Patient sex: M
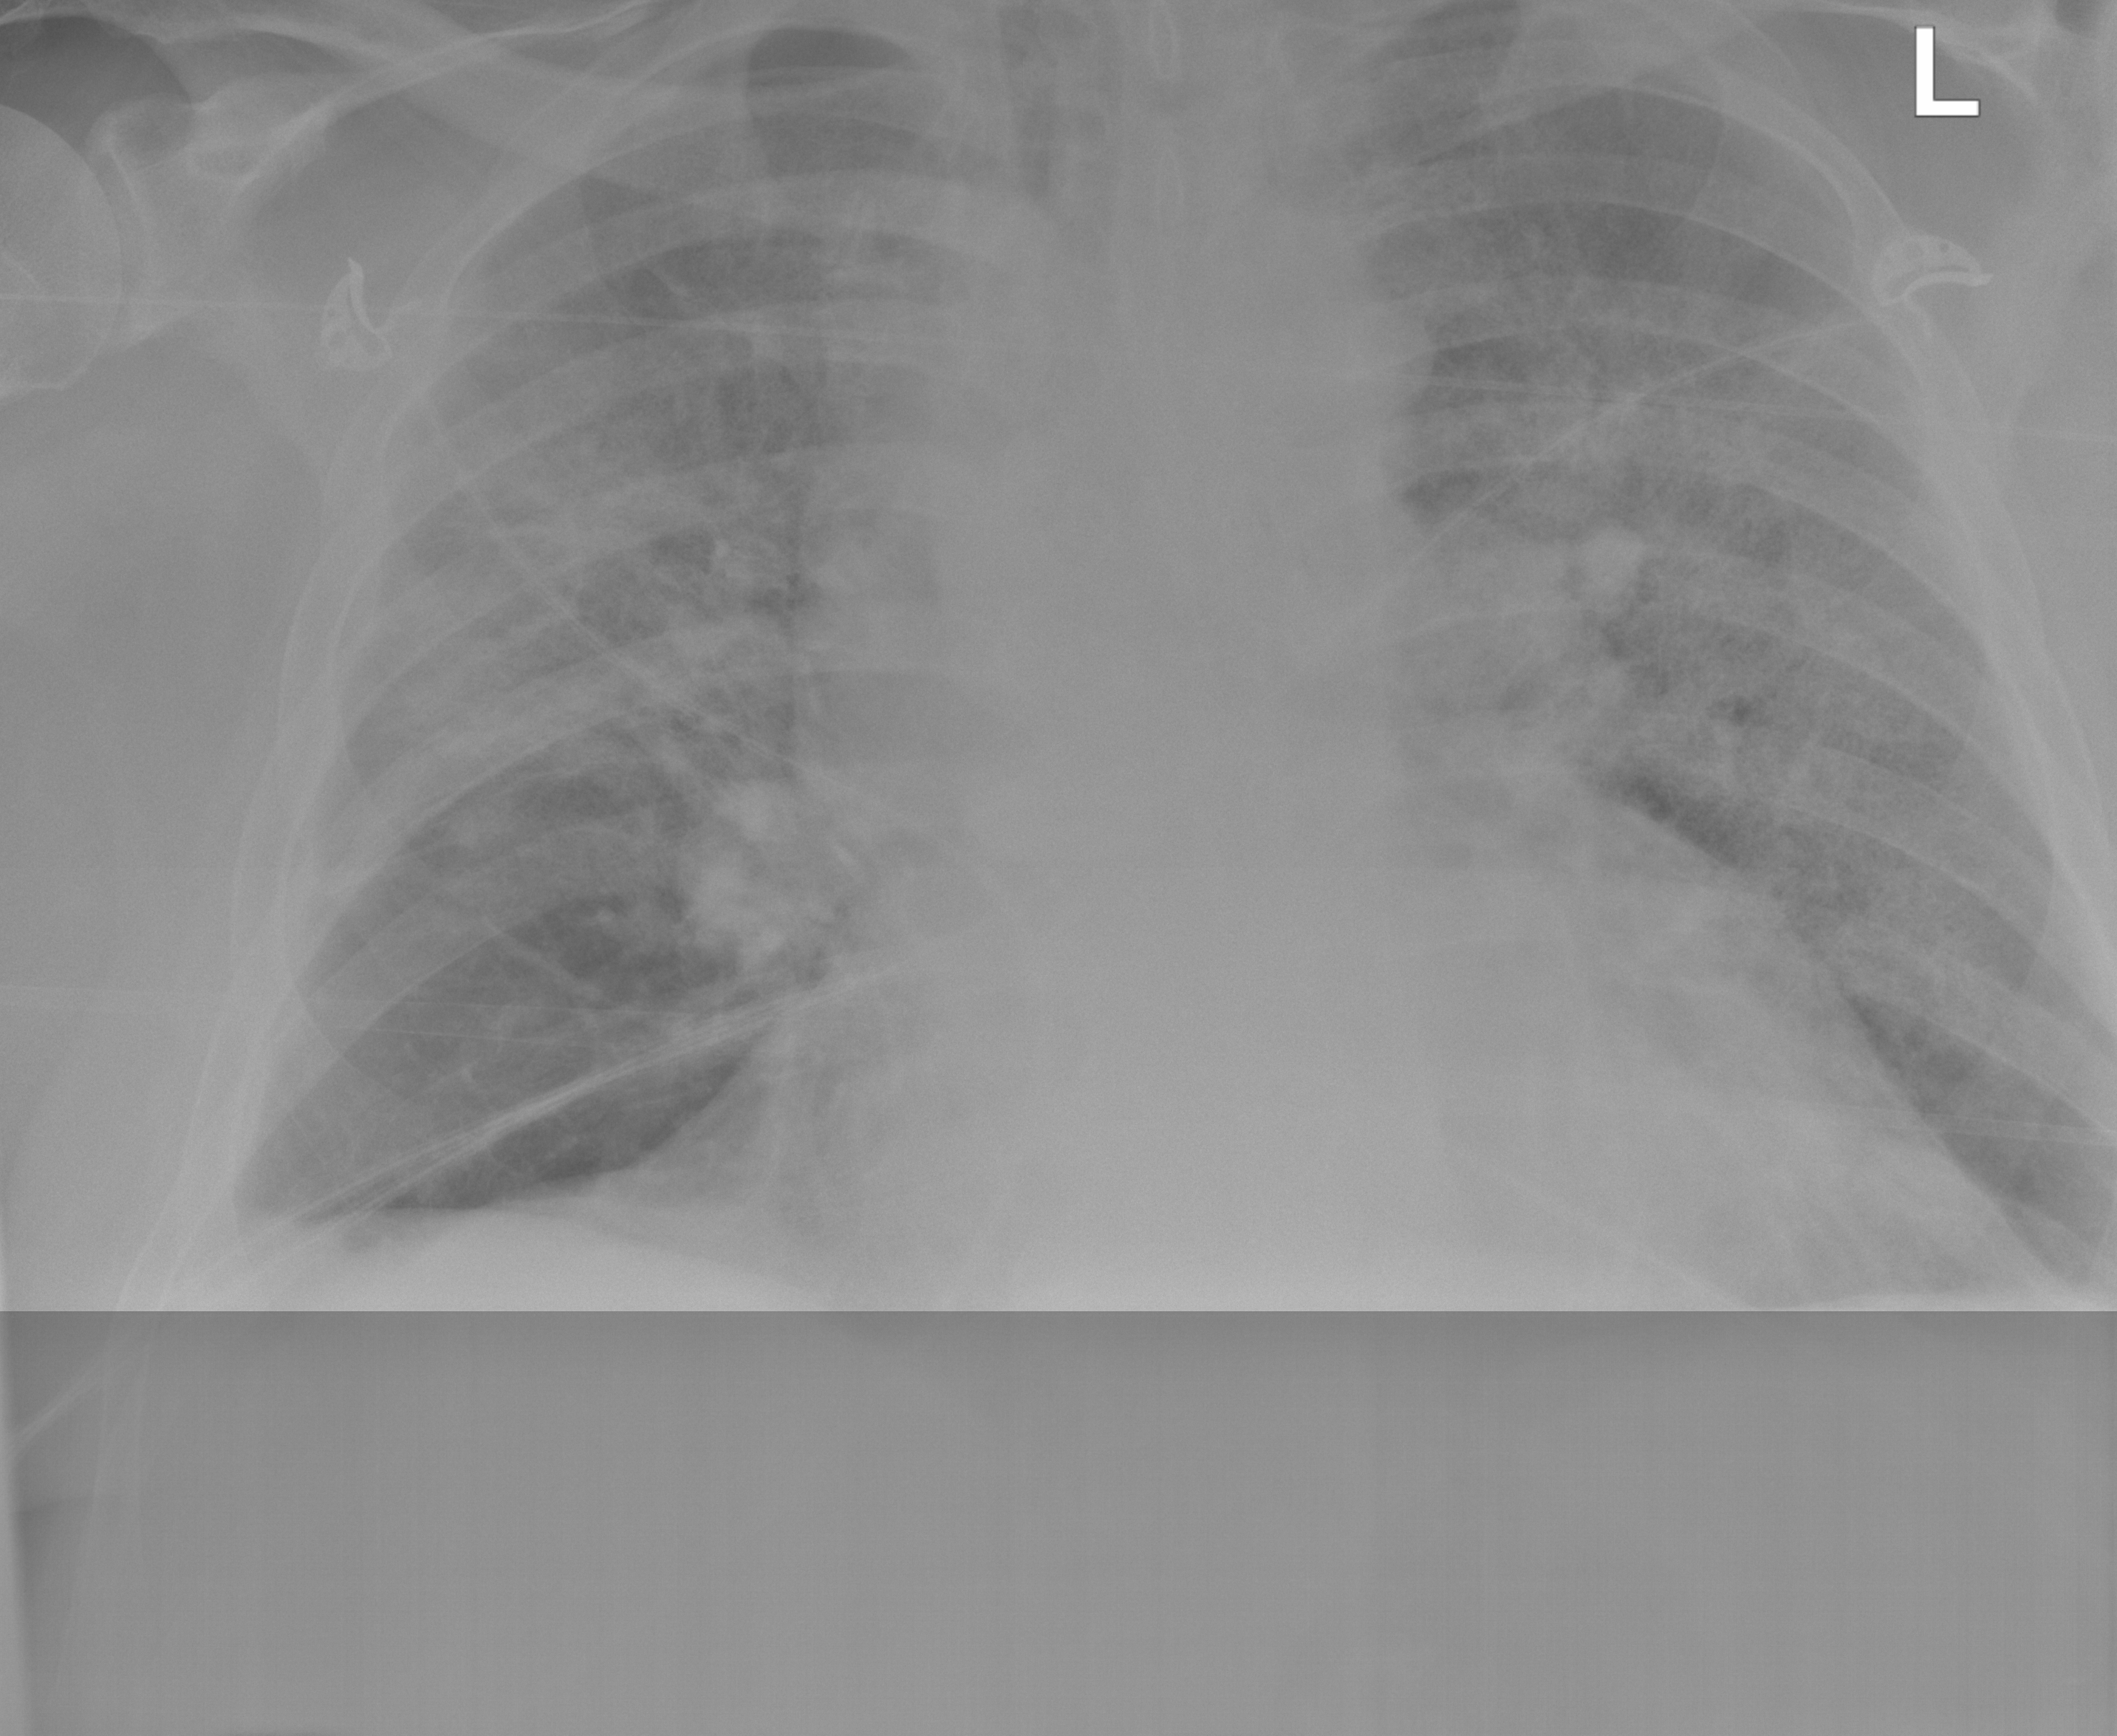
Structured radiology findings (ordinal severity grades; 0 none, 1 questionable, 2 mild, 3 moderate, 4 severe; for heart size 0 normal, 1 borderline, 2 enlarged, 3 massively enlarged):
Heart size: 0
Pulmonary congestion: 0
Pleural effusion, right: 0
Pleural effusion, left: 0
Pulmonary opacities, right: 3
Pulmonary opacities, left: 3
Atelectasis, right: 0
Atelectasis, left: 0